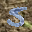
Label: 5